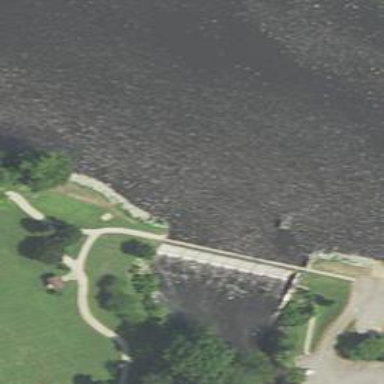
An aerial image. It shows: Dam across waterway.